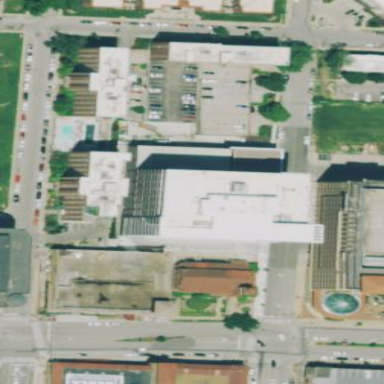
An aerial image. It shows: Office building.